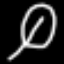
Label: leaf